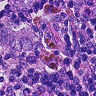
Metastatic tissue present: yes